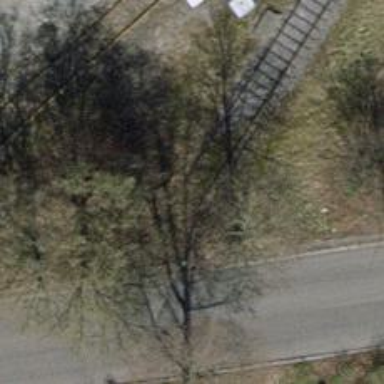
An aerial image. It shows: Railway buffer stop.